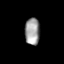
Tissue: lung
Cell type: Epithelial cells
Senescence score: 0.1465
Nuclear area (px): 392
Mean DAPI intensity: 156.255